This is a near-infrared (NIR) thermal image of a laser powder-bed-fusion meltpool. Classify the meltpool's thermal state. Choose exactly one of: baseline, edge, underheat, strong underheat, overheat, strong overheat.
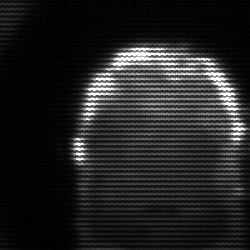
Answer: baseline